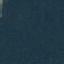
Land use / land cover class: Forest